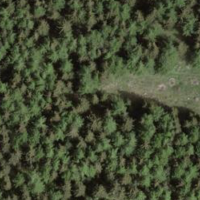
EUNIS habitat code: 43
Species observed at this site:
Nucifraga caryocatactes